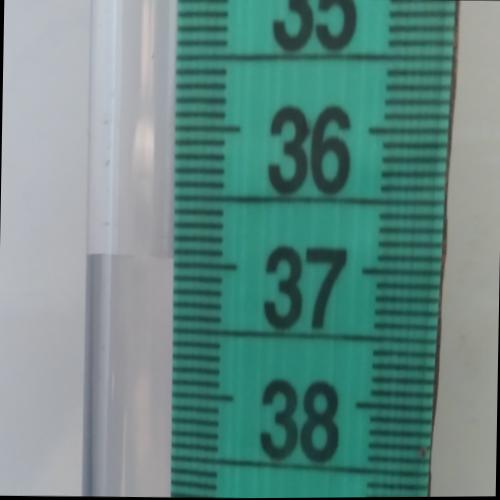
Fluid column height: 37.0 cm